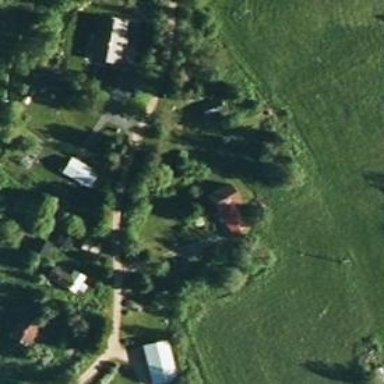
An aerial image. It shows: Farmyard area.